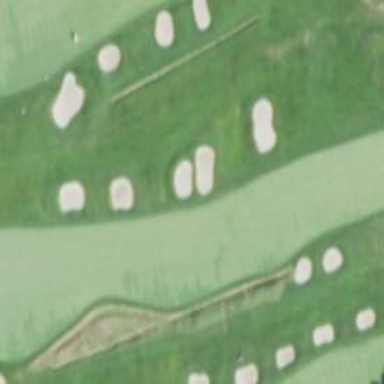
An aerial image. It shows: View of golf hole.